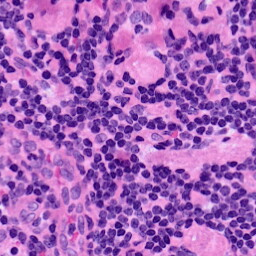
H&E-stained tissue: LymphNode